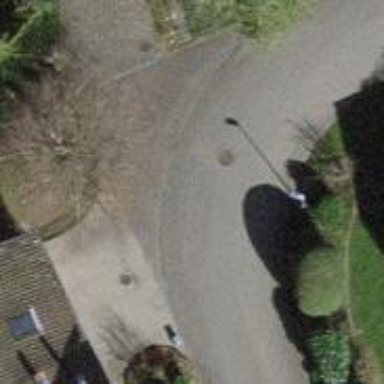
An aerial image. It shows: Residential road.